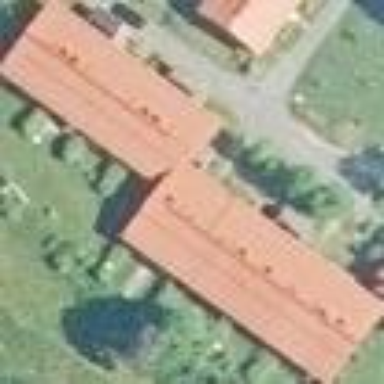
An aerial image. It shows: Terrace building.